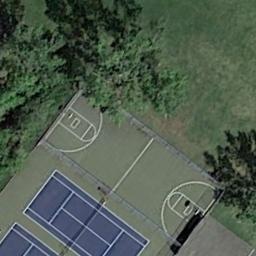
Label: basketball_court